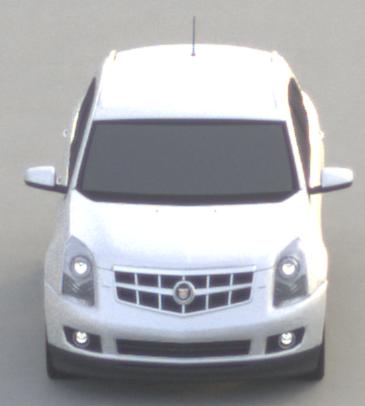
Make: Cadillac
Model: SRX 3.0 V6
Detailed model: SRX (II)
Model produced from: 2010/12
Model produced until: 2012/01
Doors: 5
Color: white
Road condition: dry road
Daytime: sunrise or sunset
Contrast: low contrast